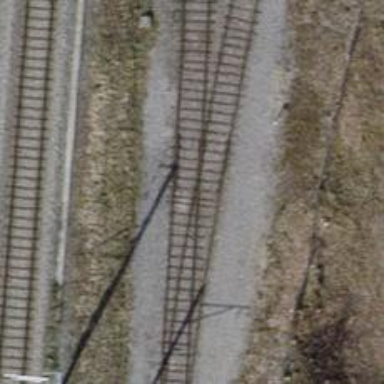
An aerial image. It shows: Single-track spur railway line.